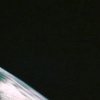
Label: space